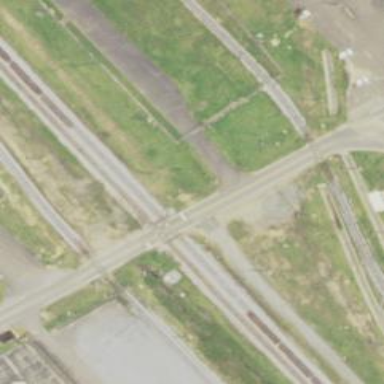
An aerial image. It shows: Railway level crossing.